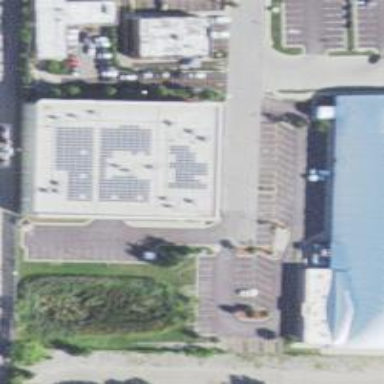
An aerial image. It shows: Commercial building housing storage rental shop.